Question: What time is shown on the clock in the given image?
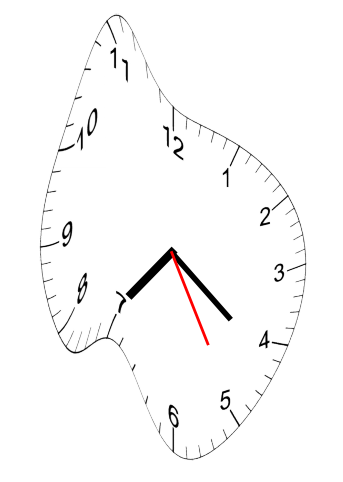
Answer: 07:21:25